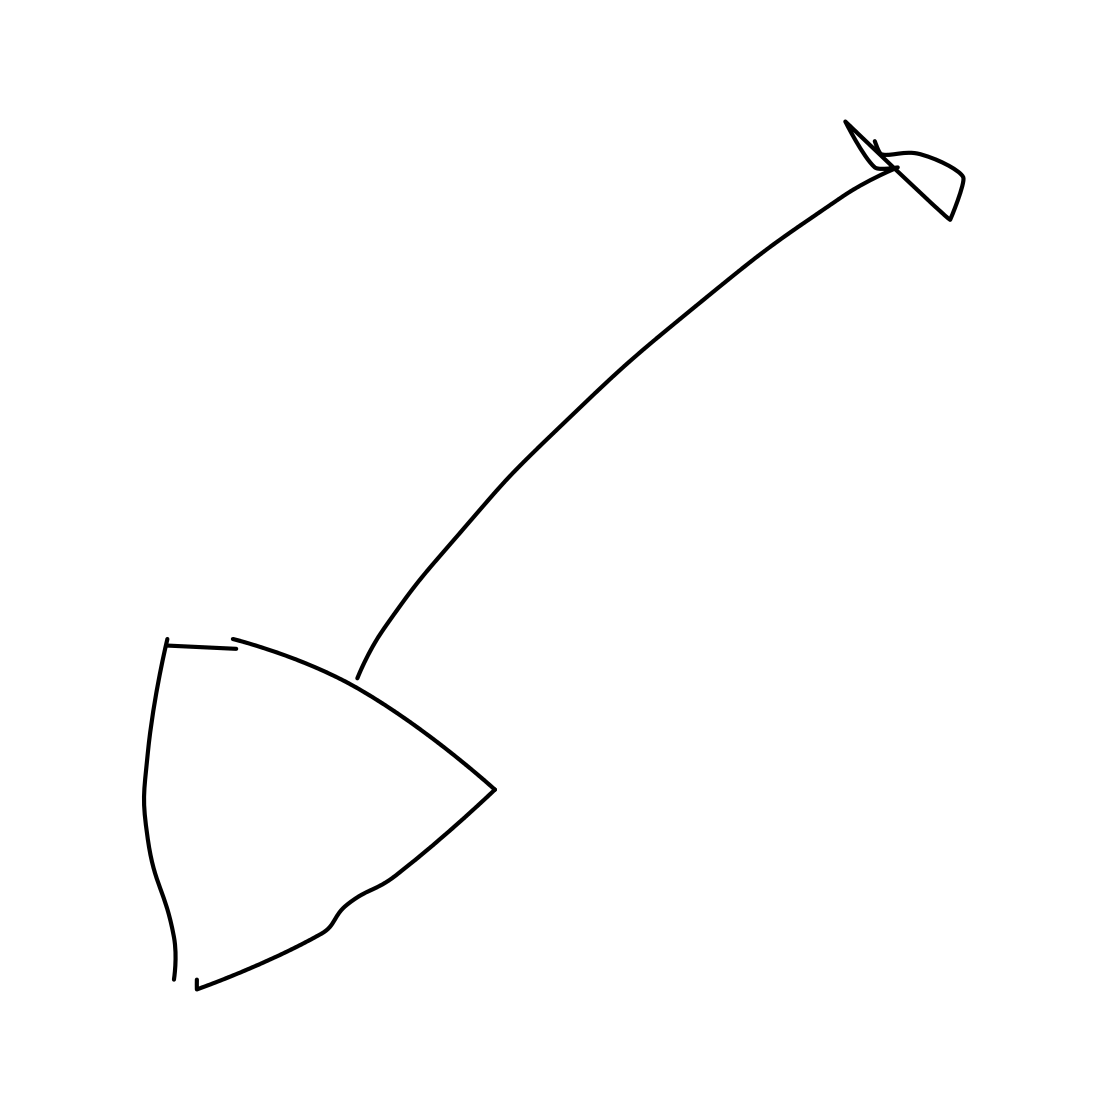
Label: shovel